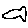
Label: fish